Question: I have a large site built on blogdown. Every day, there are several new .Rmd files that need to be rendered to html files. Before this recent blogdown update, I relied on serve_site() to render the new .Rmd files. After the update, as mentioned in the "release notes", we wouldn't need to call serve_site() explicitly; however, if I didn't call serve_site(), I cannot seem to get the html files rendered, and cannot preview the site in Rstudio. The public/ did not get updated either. (Even if I call serve_site(), I still cannot get the html files rendered...)
I noticed that 'blogdown::build_site(build_rmd = TRUE)' can render all rmd files, but I don't want to rebuild the whole site. I wondered if I miss anything, or is there a way that I can only get the new .Rmd files render to html and copied to the public/ directory automatically in this new version? Thank you so much!

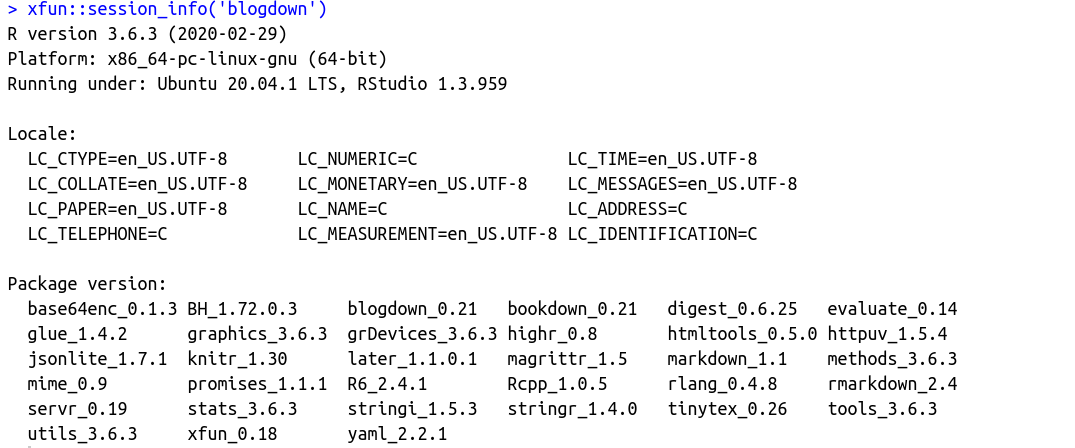
Answer: With the latest version of on CRAN, 'serve_site()' is called automatically when you open the RStudio project. If you add new Rmd files that, they should be compiled automatically, but if you add them you open the RStudio project, or call 'serve_site()', they won't be recognized. You can install the development version of (in which <URL>':
'''
remotes::install_github('rstudio/blogdown')
'''